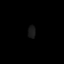
Tissue: lung
Cell type: Epithelial cells
Senescence score: 0.1594
Nuclear area (px): 94
Mean DAPI intensity: 24.883